Field crop: maize
Growth stage: 2
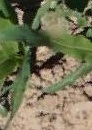
Species: maize